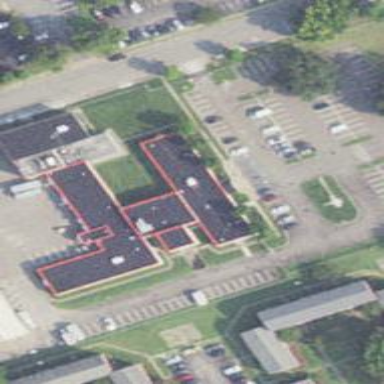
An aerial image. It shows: Shelter building serving as social facility.